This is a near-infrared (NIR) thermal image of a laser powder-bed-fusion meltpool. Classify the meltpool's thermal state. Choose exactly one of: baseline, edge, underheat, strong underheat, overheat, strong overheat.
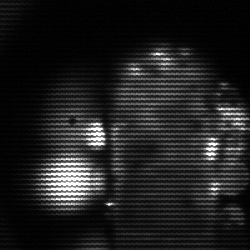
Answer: strong underheat